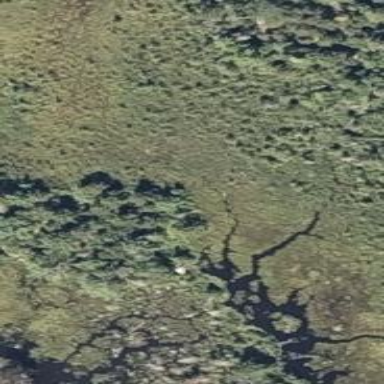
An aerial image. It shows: Swamp in wetland area.